Question: Few days ago I was given a <URL> of checking collision between two bitmaps that has config_alpha_8. But upon using it I noticed my app started lagging oddly, and when I checked the logs I noticed the garbage collector was spamming every millisecond

I tried removing few lines, and found out what causing the garbage collector going hype sh*t were these lines:
'''
byte[] pixelData = getPixels(bitmap1);
byte[] pixelData2 = getPixels(bitmap2);
'''
which called this function:
'''
public byte[] getPixels(Bitmap bmp) {
int bytes = bmp.getRowBytes() * bmp.getHeight();
ByteBuffer buffer = ByteBuffer.allocate(bytes);
bmp.copyPixelsToBuffer(buffer);
return buffer.array();
}
'''
Why? What can I do to make it stop?
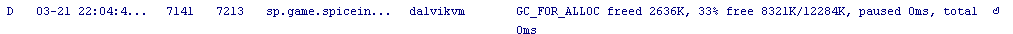
Answer: You are allocating large contiguous blocks of memory (i.e. a 'byte[]'). Depending on how large your images are, this could be accounting for a significant amount of your available heap.
If you are going to be doing a lot of these type of operations, it may be worth considering pooling 'byte[]' instances of fixed sizes to be reused.